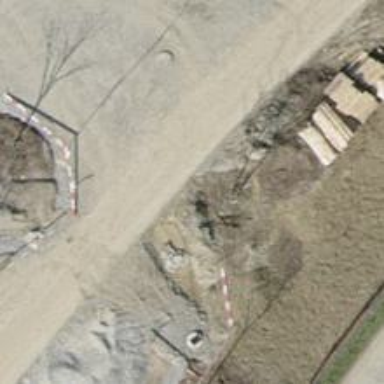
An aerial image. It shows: Urban bench next to brown tree.